Field crop: maize
Growth stage: 2
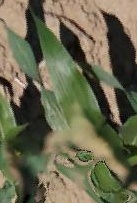
Species: maize